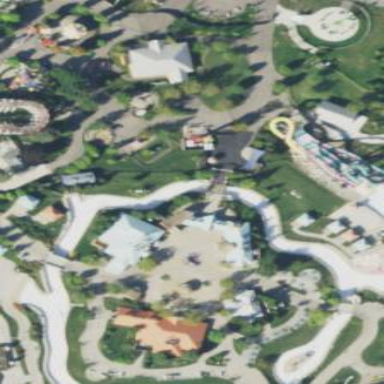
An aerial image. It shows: Canal featuring water slide attraction.